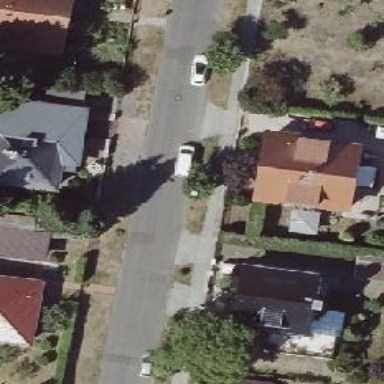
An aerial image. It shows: Footway.